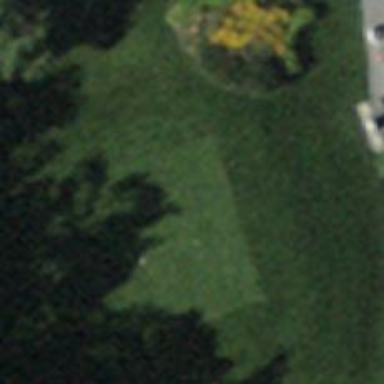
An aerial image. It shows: Golf tee.